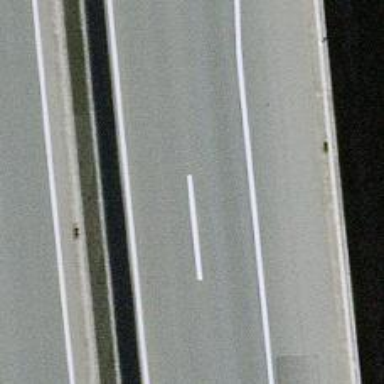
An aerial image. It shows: Asphalt bridge on motorway.